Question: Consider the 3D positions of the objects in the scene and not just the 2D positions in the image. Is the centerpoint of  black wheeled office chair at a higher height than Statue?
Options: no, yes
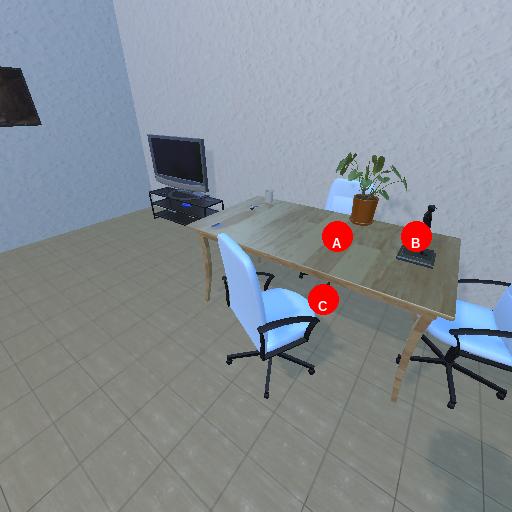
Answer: no